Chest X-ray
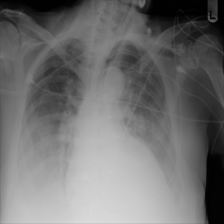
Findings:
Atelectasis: positive
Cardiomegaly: negative
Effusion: positive
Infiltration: negative
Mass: negative
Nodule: negative
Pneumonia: negative
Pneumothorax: negative
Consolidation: negative
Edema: negative
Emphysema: negative
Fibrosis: negative
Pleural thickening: negative
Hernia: negative